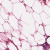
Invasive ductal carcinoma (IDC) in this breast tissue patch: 0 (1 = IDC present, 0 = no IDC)